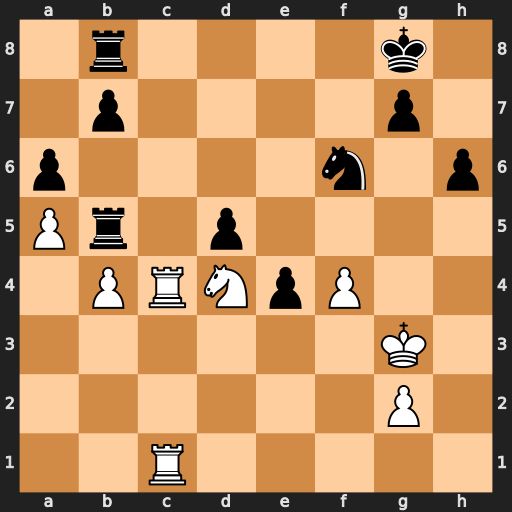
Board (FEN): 1r4k1/1p4p1/p4n1p/Pr1p4/1PRNpP2/6K1/6P1/2R5
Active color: w
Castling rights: -
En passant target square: -
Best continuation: Rc8+ Rxc8 Rxc8+ Kh7 Nxb5